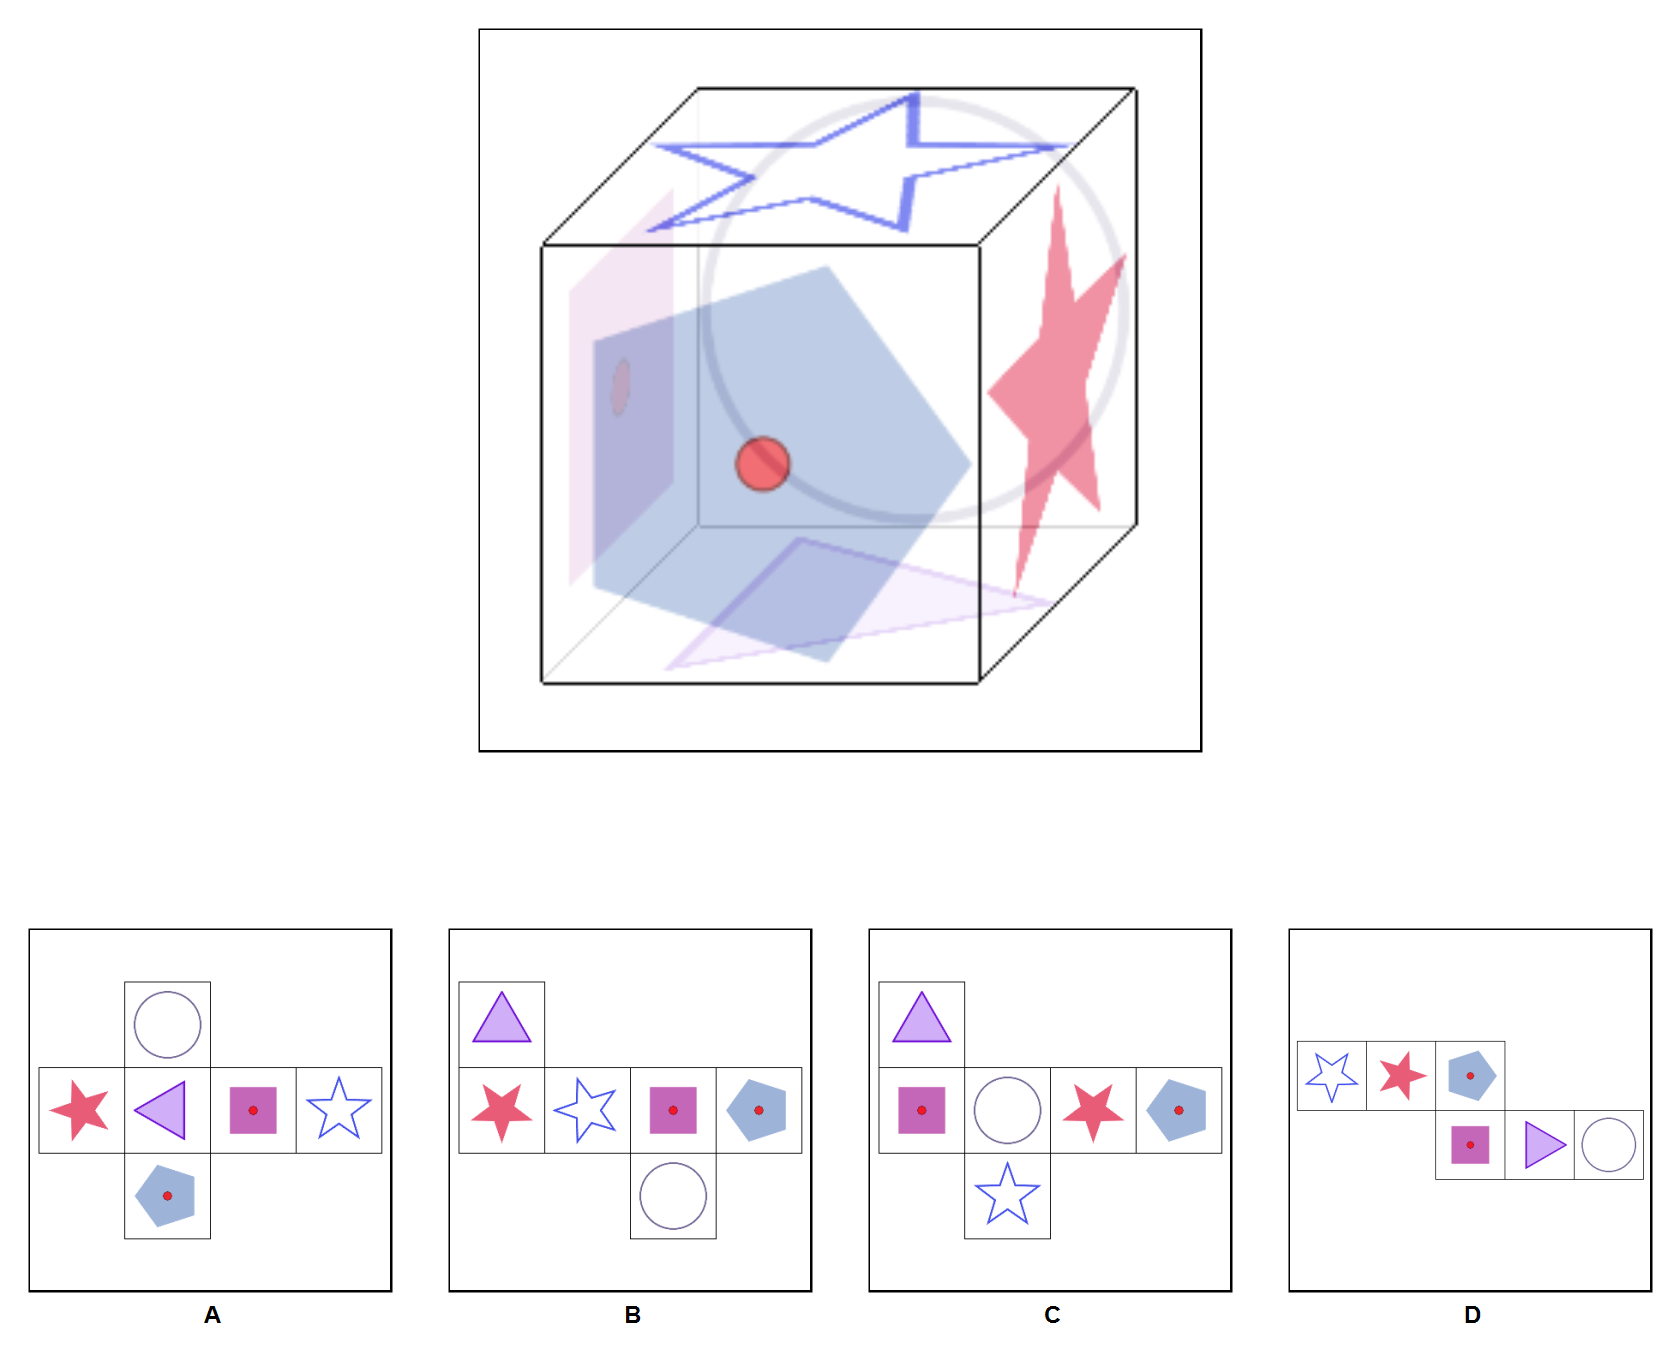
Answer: A